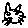
Label: cat